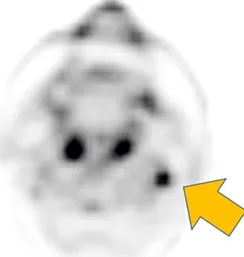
Radiological findings at the initial examination. . (a, b) An 18F-fluorodeoxyglucose-position emission tomography (FDG-PET) image in the delayed phase/computed tomography, a fusion image acquired in the axial plane, and an FDG-PET image in the delayed phase acquired in the axial plane show 18F-fluorodeoxyglucose (FDG) accumulation (standardized uptake value max of 5.3 in the early phase and 6.6 in the delayed phase) at a cervical lymph node (arrow).
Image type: radiology (pet)